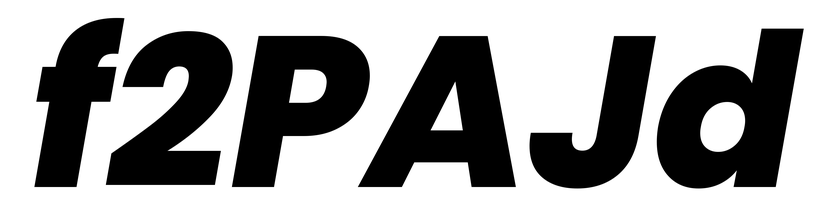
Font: Poppins-ExtraBoldItalic